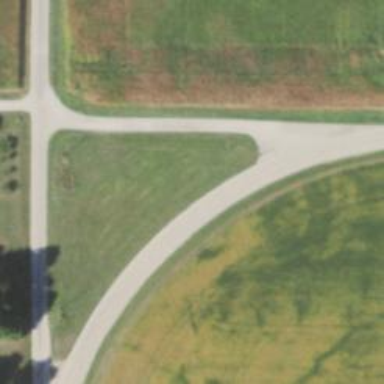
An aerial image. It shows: Secondary road.